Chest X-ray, AP view. Patient: 43 years old, sex F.
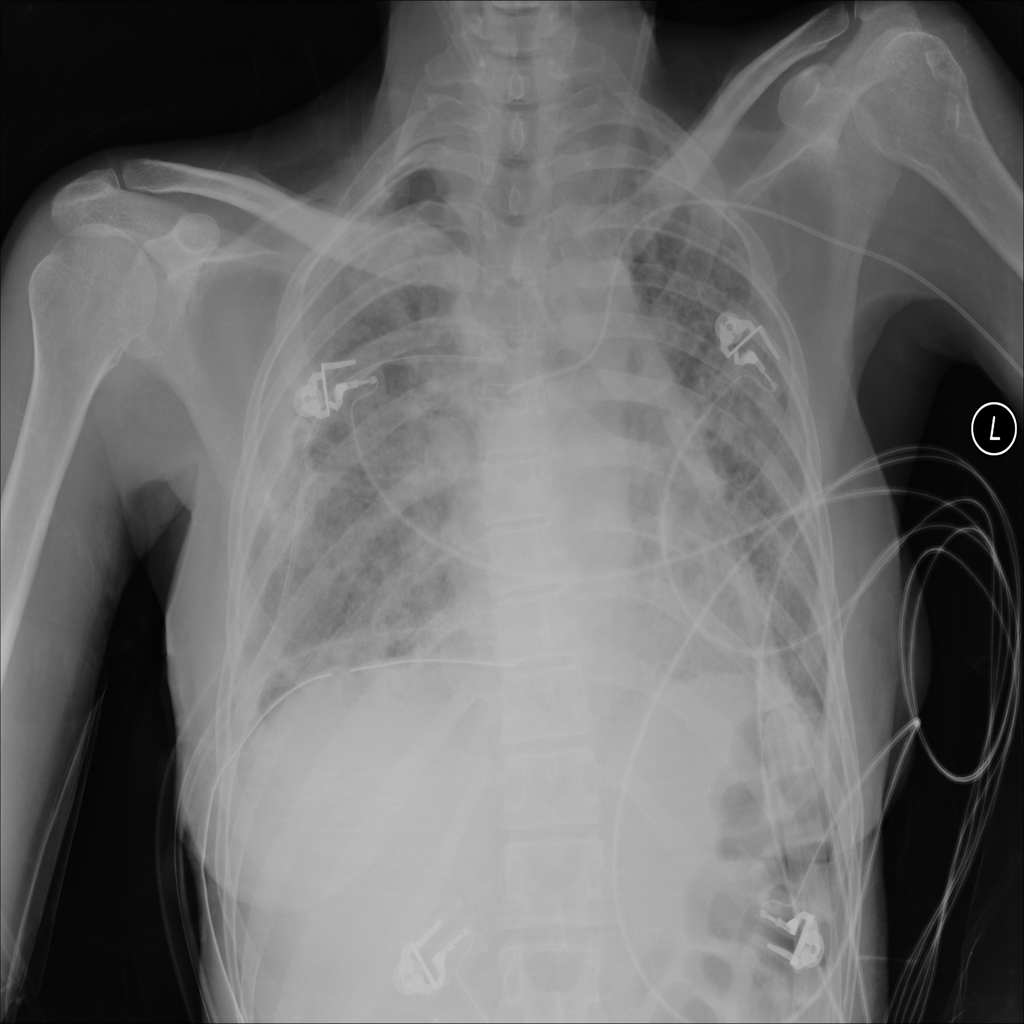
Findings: No Finding